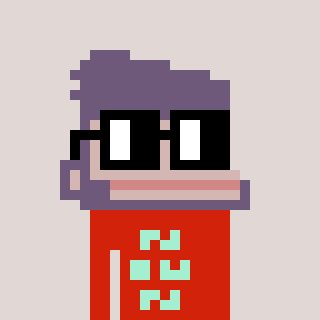
a pixel art character with square black glasses, a ape-shaped head and a red-colored body on a warm background